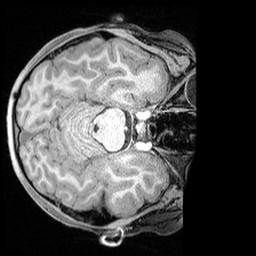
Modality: T1w
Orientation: axial
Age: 9
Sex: male
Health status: ill
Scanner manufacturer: siemens
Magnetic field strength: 3 T
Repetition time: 1.6 s
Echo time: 0.00179 s